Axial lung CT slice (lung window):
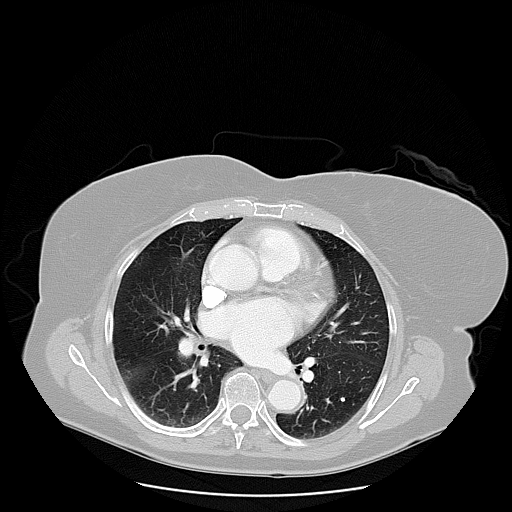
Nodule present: no